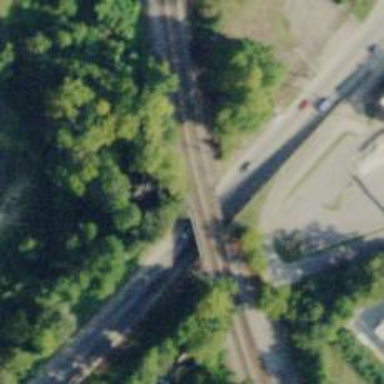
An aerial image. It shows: Railway bridge with milepost marked as "WA".